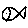
Label: fish